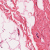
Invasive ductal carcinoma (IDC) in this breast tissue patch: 0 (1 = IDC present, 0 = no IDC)